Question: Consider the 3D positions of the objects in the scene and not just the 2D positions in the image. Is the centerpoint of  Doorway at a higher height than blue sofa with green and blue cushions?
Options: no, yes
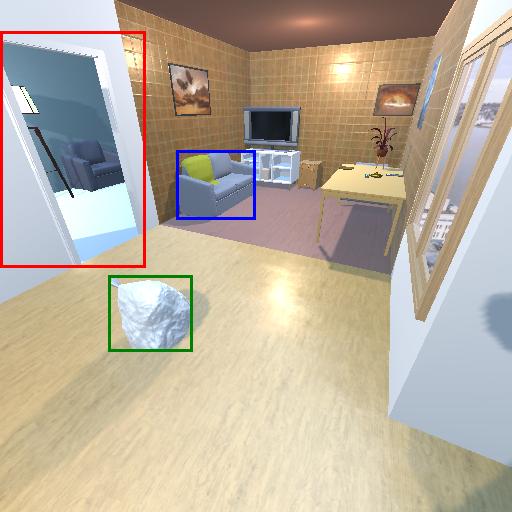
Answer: no